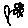
Label: flower